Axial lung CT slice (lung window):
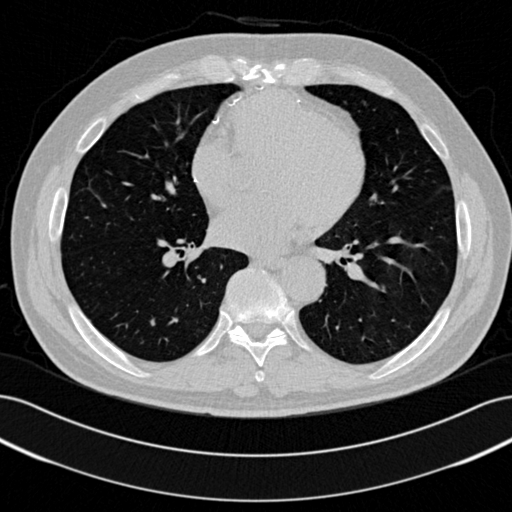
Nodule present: no